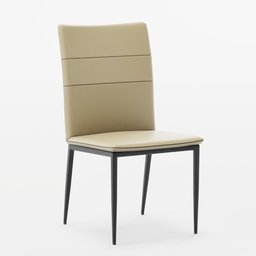
Label: furniture